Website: bh-photo
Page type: payment
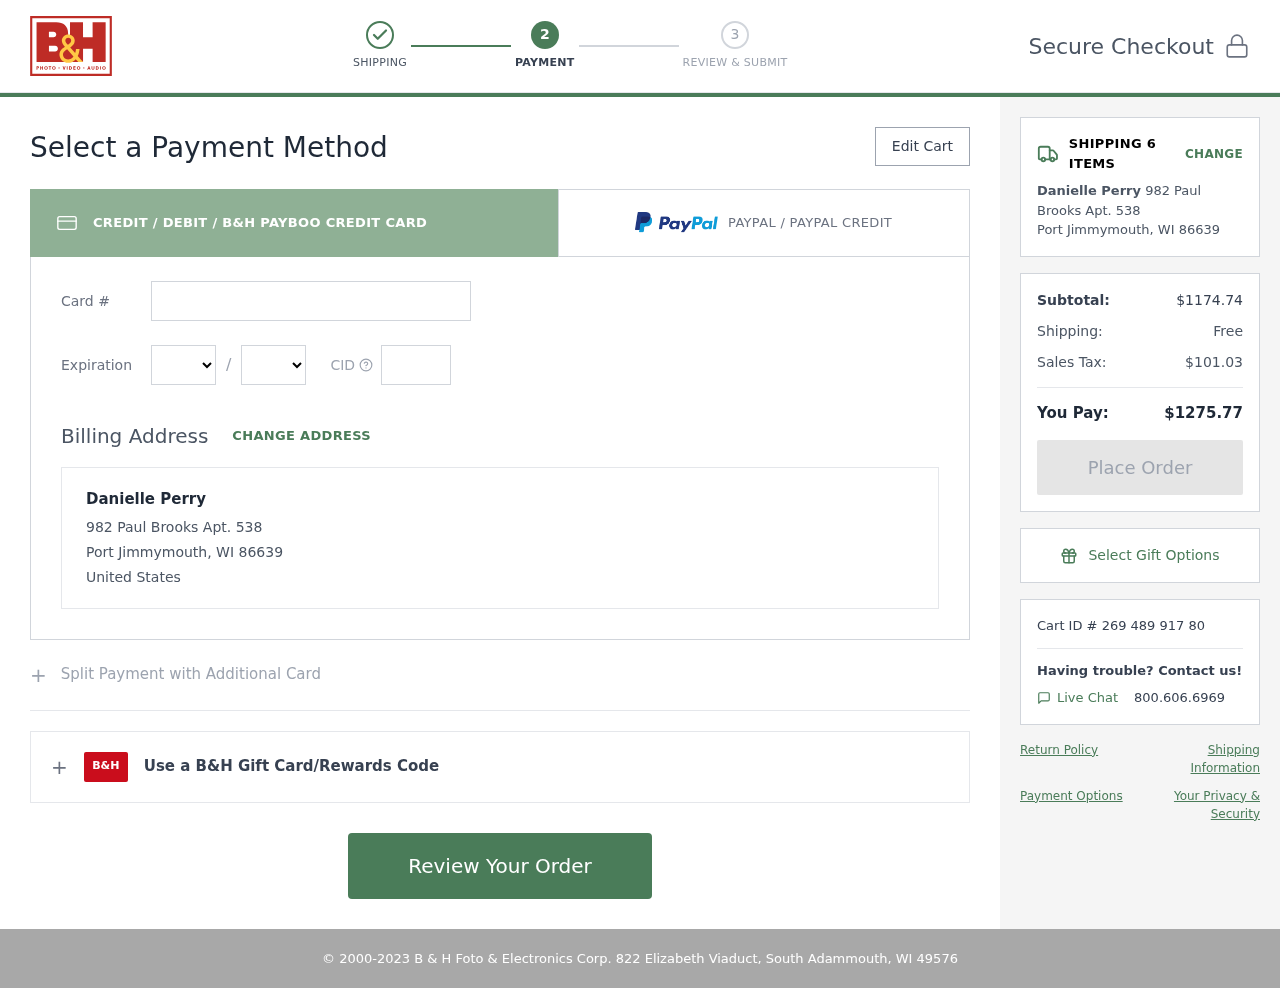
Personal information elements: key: PII_CARD_CVV
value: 715
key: PII_CARD_EXPIRY_MONTH
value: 12
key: PII_CARD_EXPIRY_YEAR
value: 27
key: PII_CARD_NUMBER
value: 4865 9974 5142 3738
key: PII_CITY_STATE_ZIP
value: Port Jimmymouth, WI 86639
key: PII_COUNTRY
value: United States
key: PII_FULLNAME
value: Danielle Perry
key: PII_STREET
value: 982 Paul Brooks Apt. 538
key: PII_FULLNAME2
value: Danielle Perry
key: PII_CITY
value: Port Jimmymouth
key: PII_STATE_ABBR
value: WI
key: PII_POSTCODE
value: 86639
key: PII_POSTCODE_FULL
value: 86639
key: PII_CITY_STATE
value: Port Jimmymouth, WI
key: PII_POSTCODE_NUMERIC
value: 86639
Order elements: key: ORDER_NUM_ITEMS
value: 6
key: ORDER_SUBTOTAL
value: $1174.74
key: ORDER_SHIPPING_COST
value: Free
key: ORDER_TAX
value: $101.03
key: ORDER_TOTAL
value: $1275.77
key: ORDER_ID
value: Cart ID # 269 489 917 80